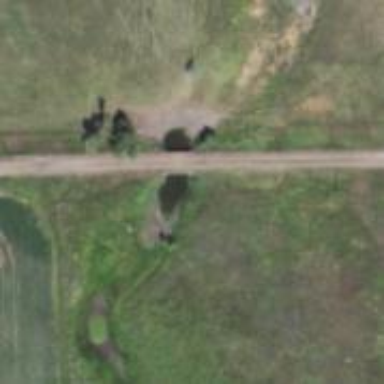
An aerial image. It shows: Track road with bridge.